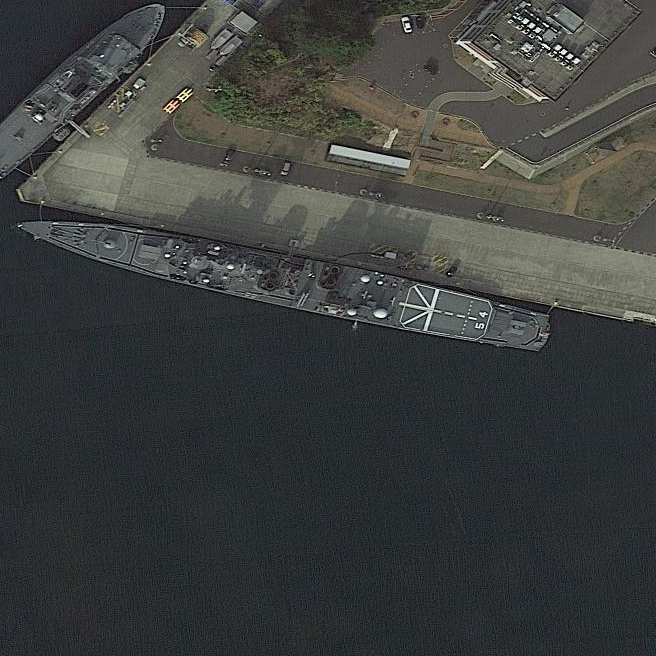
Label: Asagiri-class_destroyer